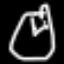
Label: clock